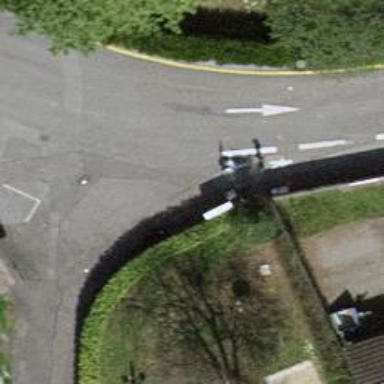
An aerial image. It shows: Beige telecom street cabinet. It is utility structure for the telecom network.